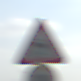
Verkehrszeichen: SchleuderOderRutschgefahr
Zusatzzeichen unten: Geschwindigkeit110
Umgebung: Outdoor, Suburban
Tageszeit: MorningAfternoon
Wetter: PartlyCloudy
Licht: Natural
Jahreszeit: NotSpecified
Kontrast: HighContrast